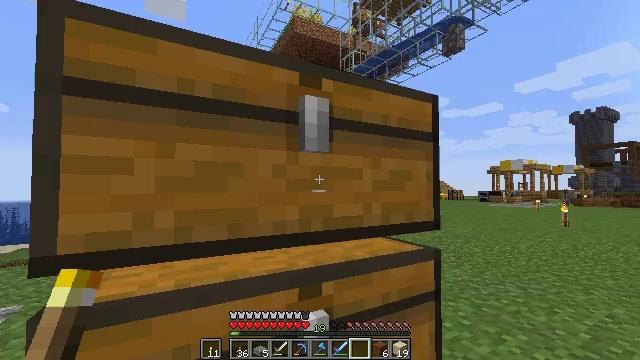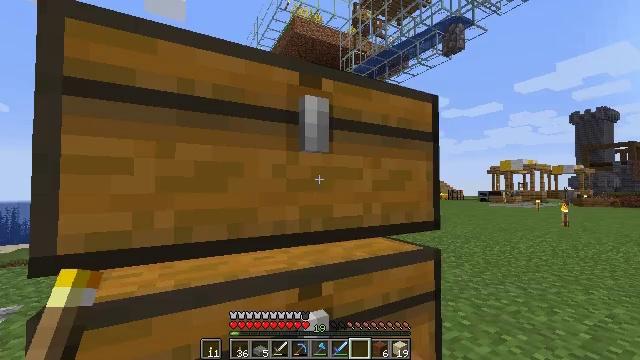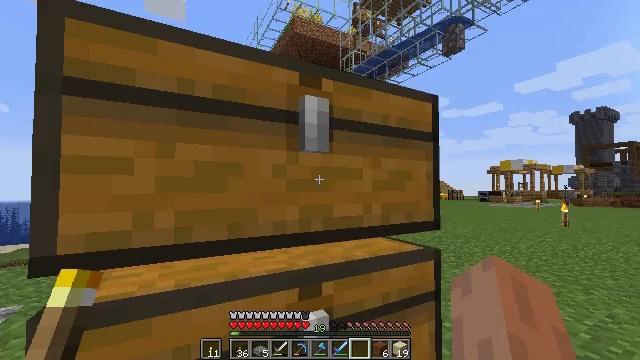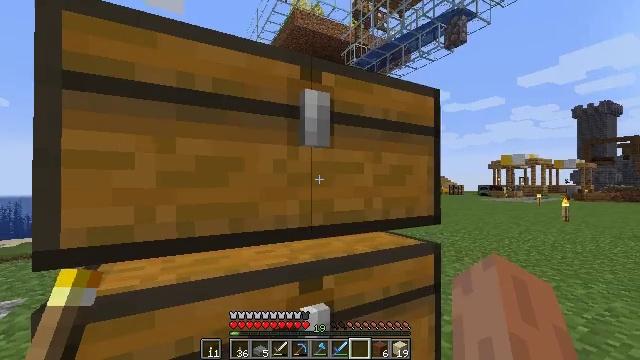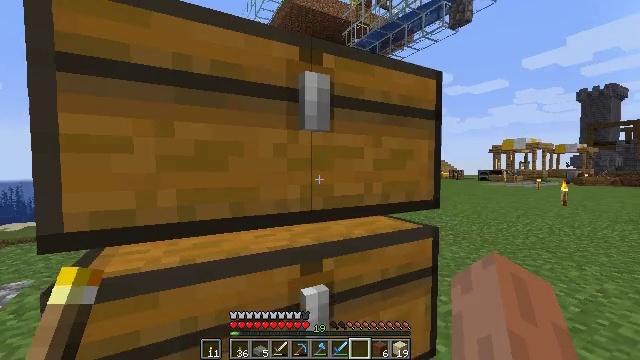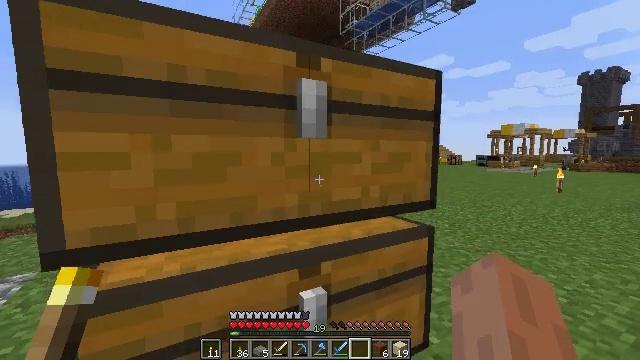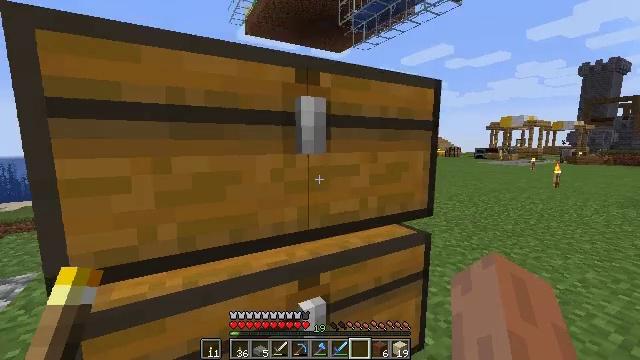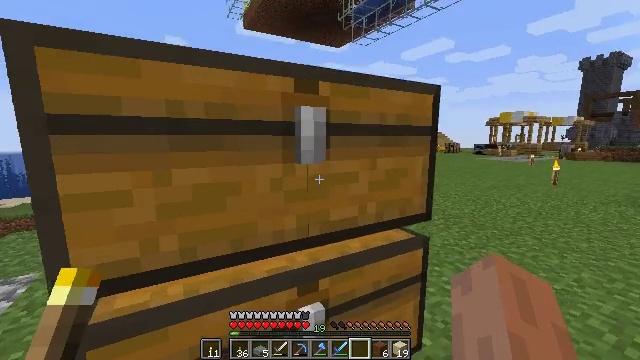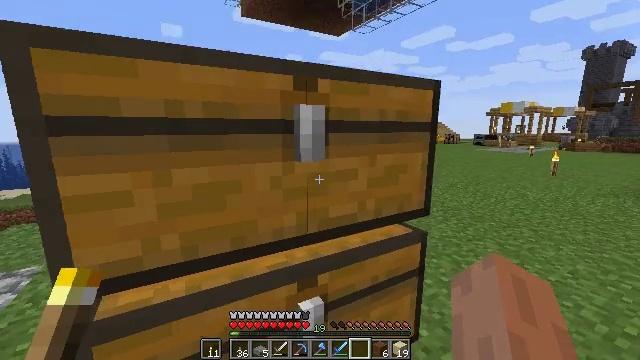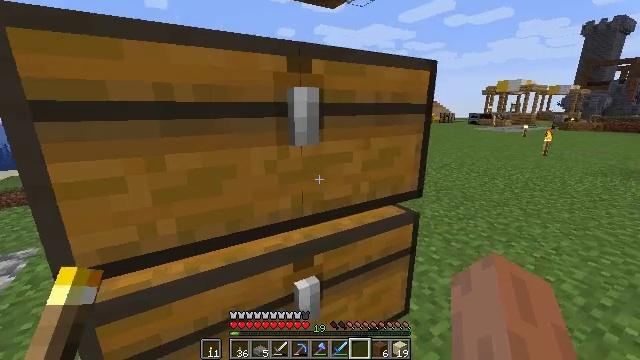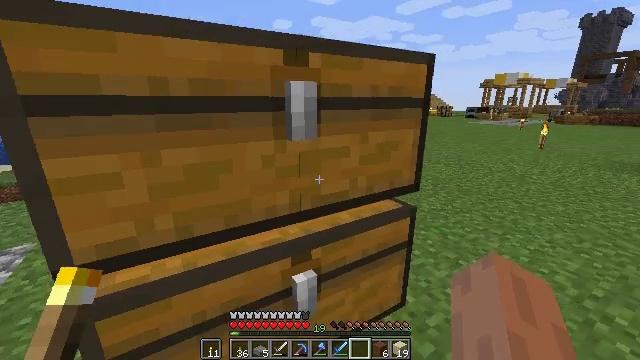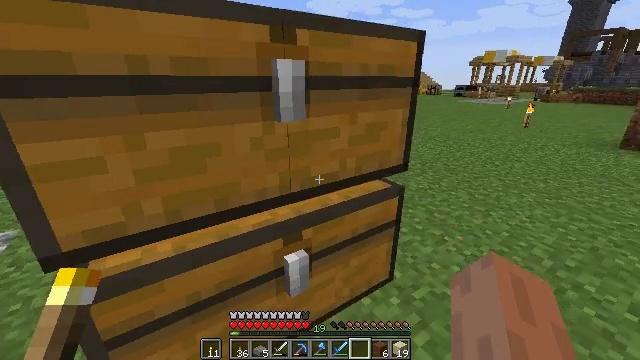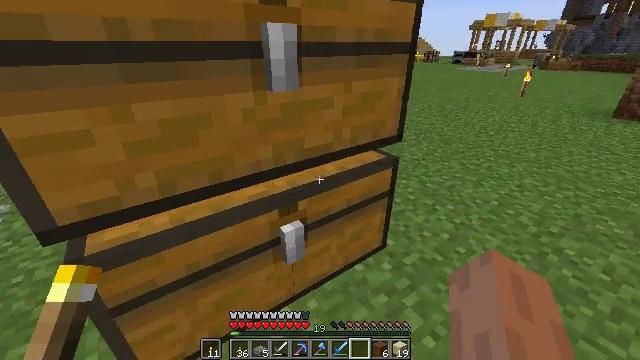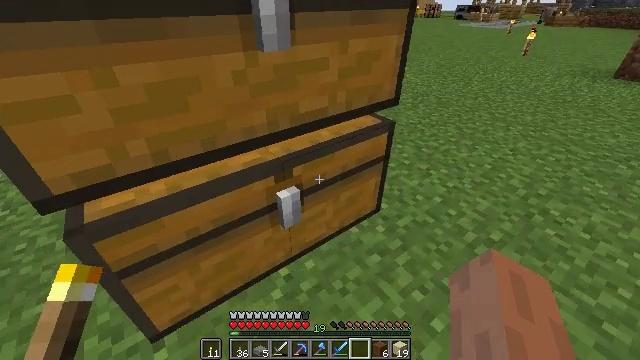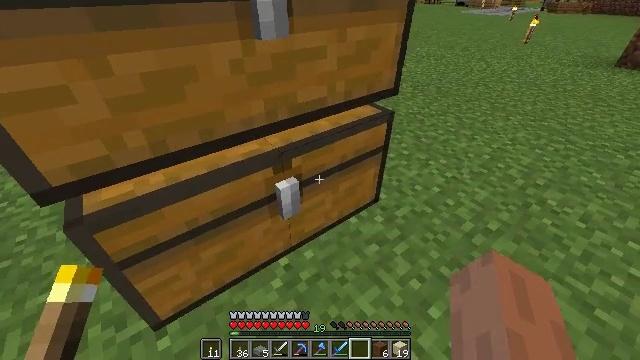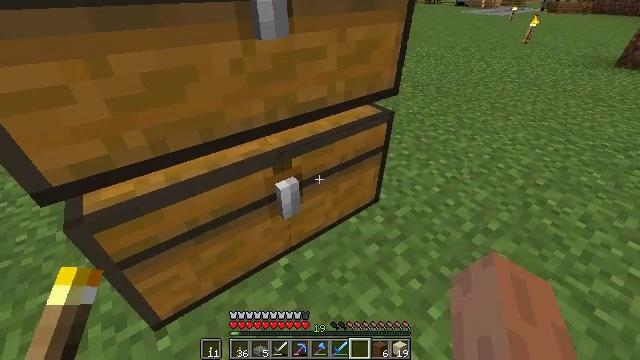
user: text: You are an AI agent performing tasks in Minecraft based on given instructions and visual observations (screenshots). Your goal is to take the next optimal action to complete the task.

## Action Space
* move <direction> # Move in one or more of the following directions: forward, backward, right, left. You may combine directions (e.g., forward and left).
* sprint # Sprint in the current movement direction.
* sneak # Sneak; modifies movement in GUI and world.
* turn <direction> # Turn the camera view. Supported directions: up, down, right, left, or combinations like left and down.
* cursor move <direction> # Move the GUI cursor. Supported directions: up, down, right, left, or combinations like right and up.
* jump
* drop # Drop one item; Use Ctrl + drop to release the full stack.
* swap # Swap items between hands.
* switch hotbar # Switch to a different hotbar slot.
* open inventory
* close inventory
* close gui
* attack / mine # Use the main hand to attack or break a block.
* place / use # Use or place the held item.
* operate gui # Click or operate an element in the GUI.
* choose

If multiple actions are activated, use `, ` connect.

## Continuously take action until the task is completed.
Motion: motion action
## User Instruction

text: Break the chest to retrieve items inside.
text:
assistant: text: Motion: sneak
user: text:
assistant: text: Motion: sneak
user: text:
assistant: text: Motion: sneak, turn down
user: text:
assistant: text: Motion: turn down
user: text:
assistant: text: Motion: turn down
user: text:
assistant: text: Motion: turn down
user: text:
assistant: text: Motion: turn down
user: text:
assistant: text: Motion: turn down
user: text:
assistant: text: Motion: turn right and down
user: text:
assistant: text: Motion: turn down
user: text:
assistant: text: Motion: turn right and down
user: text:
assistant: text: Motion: turn right and down
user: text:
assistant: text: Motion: turn right and down
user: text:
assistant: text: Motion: turn down
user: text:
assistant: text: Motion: use / place
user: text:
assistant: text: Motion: use / place
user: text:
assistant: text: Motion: use / place
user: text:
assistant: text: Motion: no_op
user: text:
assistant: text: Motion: no_op
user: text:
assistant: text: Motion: open gui
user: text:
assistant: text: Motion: no_op
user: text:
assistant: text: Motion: no_op
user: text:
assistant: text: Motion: no_op
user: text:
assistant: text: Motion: no_op
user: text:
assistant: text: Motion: no_op
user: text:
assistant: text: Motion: no_op
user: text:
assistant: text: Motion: no_op
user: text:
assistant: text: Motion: no_op
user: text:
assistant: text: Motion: no_op
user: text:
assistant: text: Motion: no_op